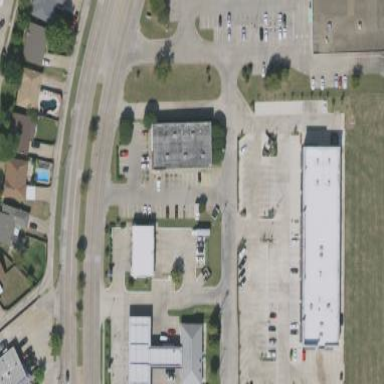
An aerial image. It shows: Retail area.